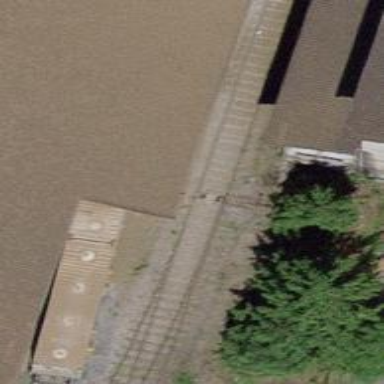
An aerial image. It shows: Single-track railway spur.